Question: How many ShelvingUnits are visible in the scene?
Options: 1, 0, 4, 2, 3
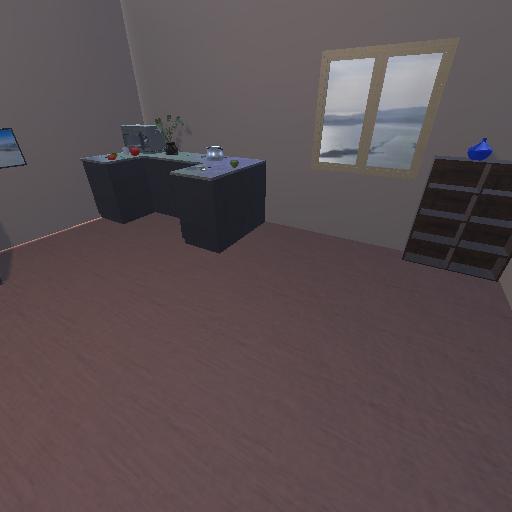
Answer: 1